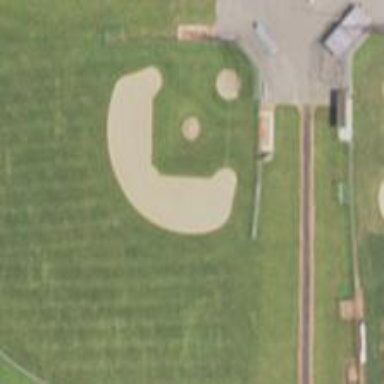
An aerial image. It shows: Baseball pitch for leisure land.